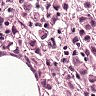
Metastatic tissue present: yes